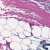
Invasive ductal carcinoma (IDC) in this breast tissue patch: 0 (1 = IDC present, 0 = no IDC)